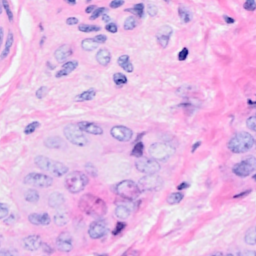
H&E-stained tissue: Breast